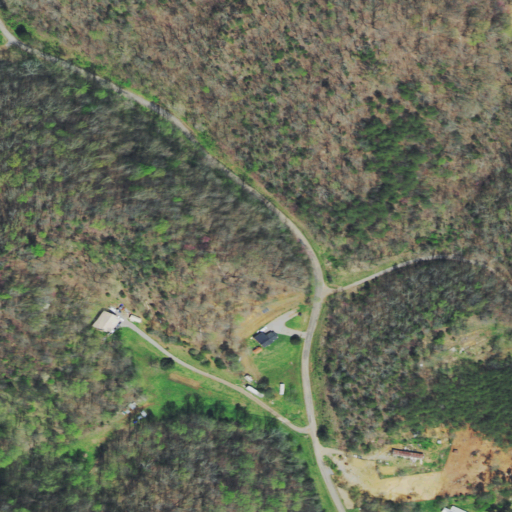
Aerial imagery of gap in Tennessee named Belcher Gap containing deciduous forest, open development, mixed forest, pasture, low intensity development, evergreen forest, and medium intensity development